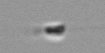
Label: flagellate_morphotype3